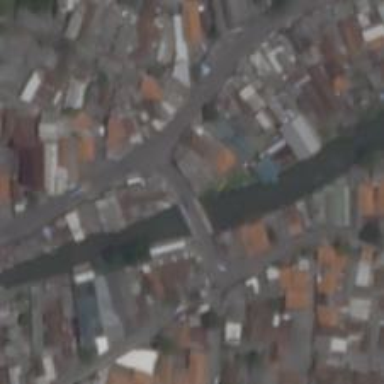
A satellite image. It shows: Residential road with bridge.